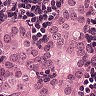
Metastatic tissue present: yes